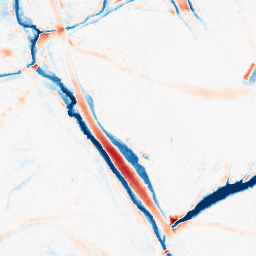
Category: morphological
Decomposition family: morphological_ellipse
Decomposition parameters: operation: average
width: 20
height: 20
Upsampling method: bspline
Upsampling parameters: scale: 4
Upsampling scale: 4